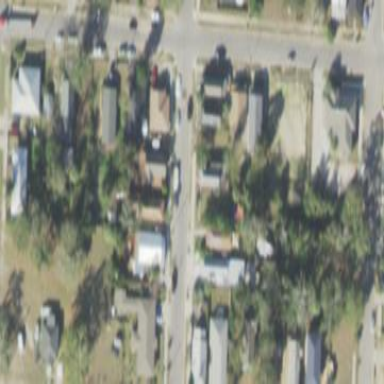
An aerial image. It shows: Single-family residential area.